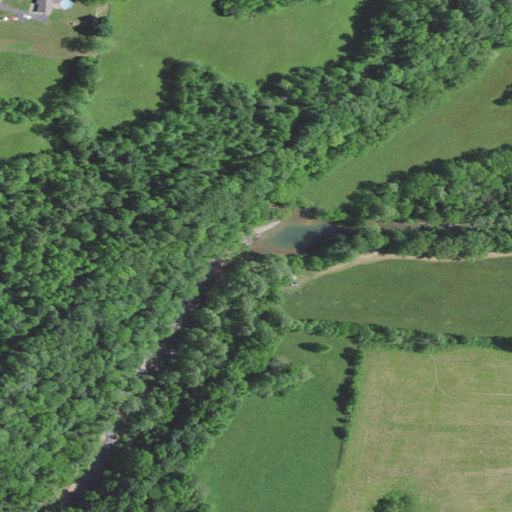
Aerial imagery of depression(s) in Kentucky named Blue Hole containing deciduous forest, pasture, cultivated crops, mixed forest, and open development